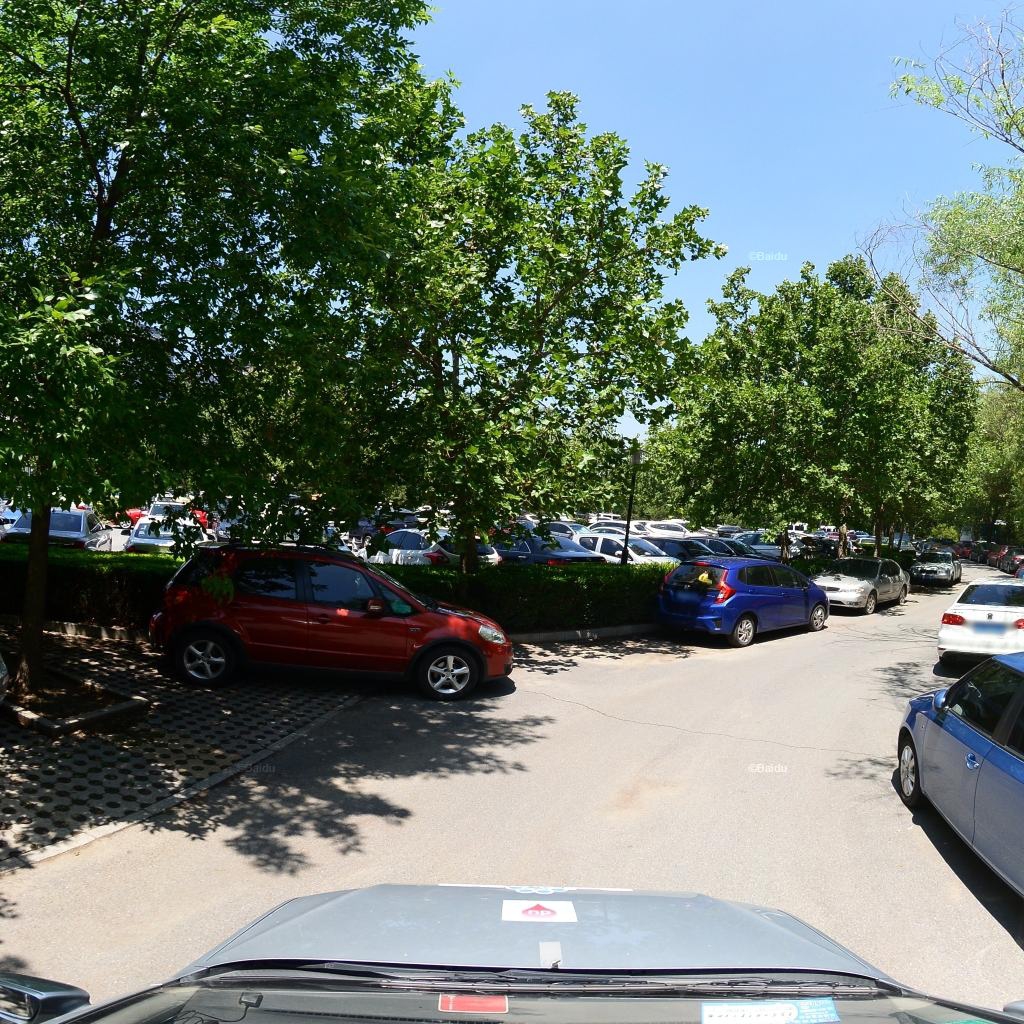
Region: Fengtai
Road damage annotations: transverse crack